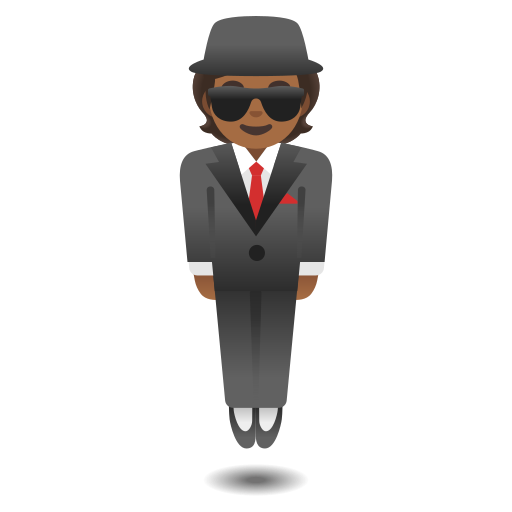
Emoji: 🕴🏾